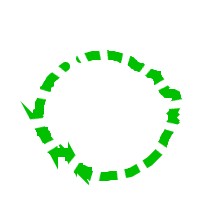
Shape: circle